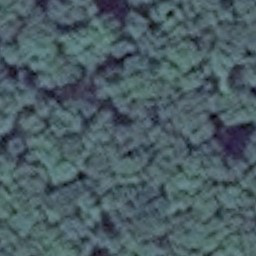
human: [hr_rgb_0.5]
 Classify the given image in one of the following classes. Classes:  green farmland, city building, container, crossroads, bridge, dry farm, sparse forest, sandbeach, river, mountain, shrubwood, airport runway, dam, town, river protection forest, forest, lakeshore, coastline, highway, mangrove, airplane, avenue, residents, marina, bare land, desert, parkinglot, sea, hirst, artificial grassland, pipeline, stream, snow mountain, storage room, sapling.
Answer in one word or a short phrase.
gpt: forest